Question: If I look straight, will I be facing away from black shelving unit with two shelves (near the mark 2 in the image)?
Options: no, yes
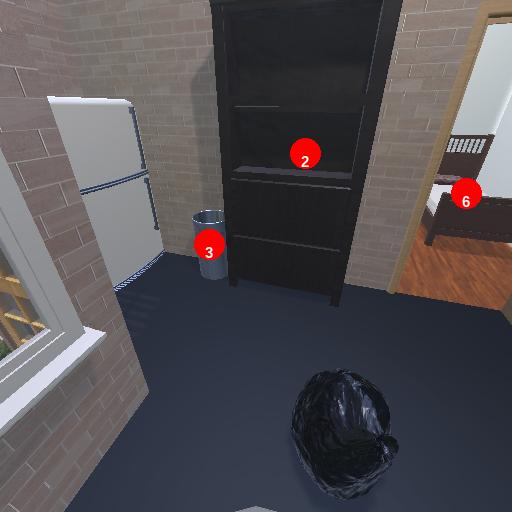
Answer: no